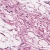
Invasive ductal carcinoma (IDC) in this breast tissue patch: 0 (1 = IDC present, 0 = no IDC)